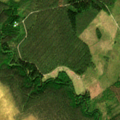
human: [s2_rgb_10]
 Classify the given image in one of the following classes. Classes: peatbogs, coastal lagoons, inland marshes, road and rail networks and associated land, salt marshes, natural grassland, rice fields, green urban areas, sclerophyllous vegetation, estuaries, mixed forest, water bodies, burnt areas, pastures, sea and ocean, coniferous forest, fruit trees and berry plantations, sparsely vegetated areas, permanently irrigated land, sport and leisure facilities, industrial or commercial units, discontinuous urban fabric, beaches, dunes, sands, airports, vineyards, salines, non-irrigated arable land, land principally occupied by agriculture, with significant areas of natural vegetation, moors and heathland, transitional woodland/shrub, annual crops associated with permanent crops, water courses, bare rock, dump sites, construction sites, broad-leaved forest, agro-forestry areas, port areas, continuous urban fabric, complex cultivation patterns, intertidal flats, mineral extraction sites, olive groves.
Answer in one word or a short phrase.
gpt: coniferous forest, mixed forest, transitional woodland/shrub, peatbogs